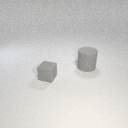
small gray rubber cube in front of large gray rubber cylinder